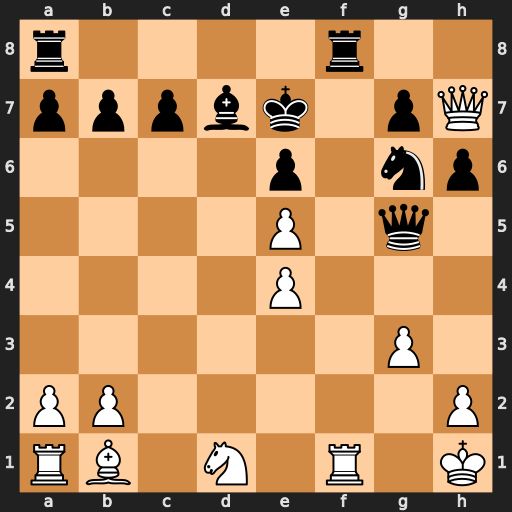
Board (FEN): r4r2/pppbk1pQ/4p1np/4P1q1/4P3/6P1/PP5P/RB1N1R1K
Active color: w
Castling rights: -
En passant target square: -
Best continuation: Qxg7+ Ke8 Rf6